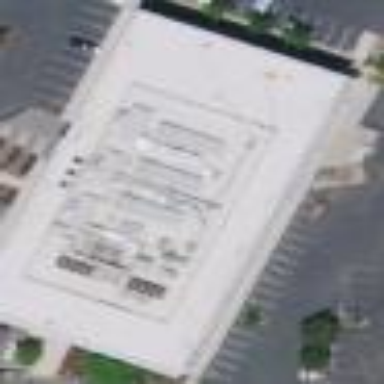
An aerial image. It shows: Industrial building.